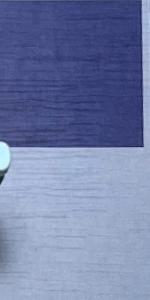
Label: Empty